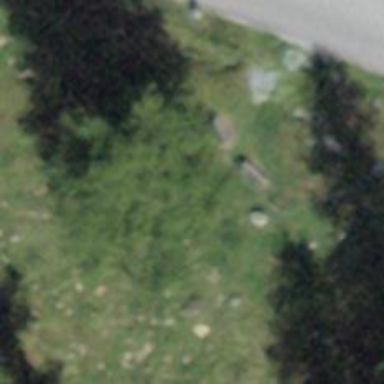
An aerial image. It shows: Brown bench.